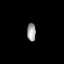
Tissue: prostate
Cell type: T cells
Senescence score: 0.6876
Nuclear area (px): 153
Mean DAPI intensity: 161.399